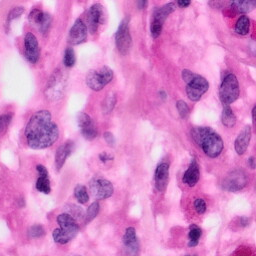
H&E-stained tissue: Pancreatic